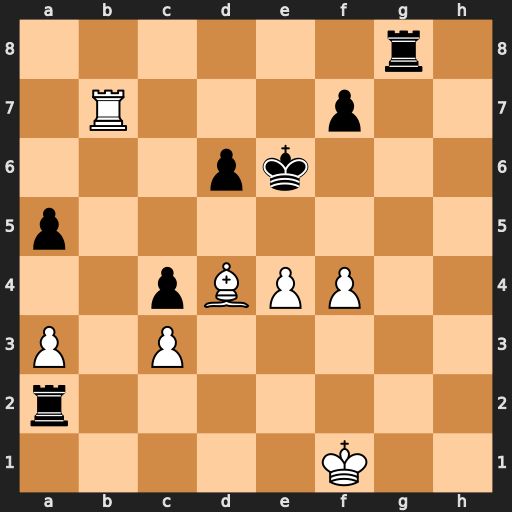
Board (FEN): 6r1/1R3p2/3pk3/p7/2pBPP2/P1P5/r7/5K2
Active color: w
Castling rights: -
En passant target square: -
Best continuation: f5#